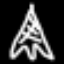
Label: The Eiffel Tower